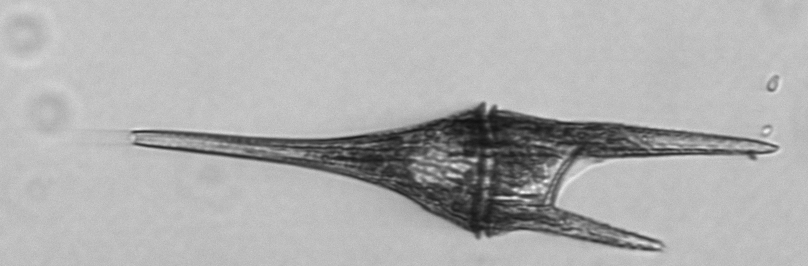
Label: Tripos_furca